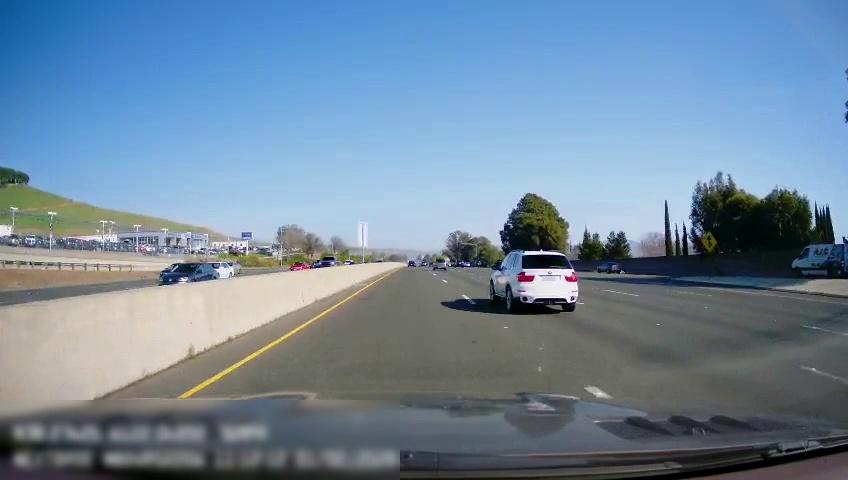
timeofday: Day
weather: Sunny
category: Drivable Space
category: Drivable Space
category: Vehicles | Car
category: Vehicles | Car
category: Vehicles | SUV
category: Vehicles | Car
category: Vehicles | Car
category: Vehicles | Car
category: Vehicles | Car
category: Vehicles | SUV
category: Vehicles | SUV
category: Vehicles | SUV
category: Vehicles | Van
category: Vehicles | Car
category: Lanes | Alternate Lane
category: Lanes | Current Lane
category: Lanes | Current Lane
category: Lanes | Alternate Lane
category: Lanes | Alternate Lane
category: Traffic | Signs